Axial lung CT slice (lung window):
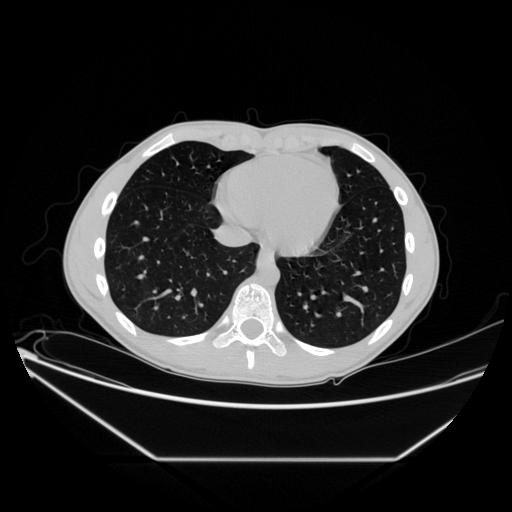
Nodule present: no